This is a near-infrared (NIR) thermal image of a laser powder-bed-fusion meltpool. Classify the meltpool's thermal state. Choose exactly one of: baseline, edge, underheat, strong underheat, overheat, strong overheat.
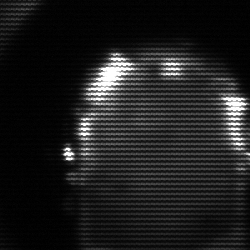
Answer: baseline